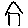
Label: house